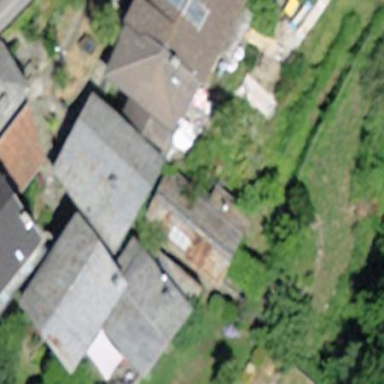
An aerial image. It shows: Shed building.